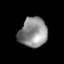
Tissue: lung
Cell type: Fibroblasts
Senescence score: 0.5499
Nuclear area (px): 817
Mean DAPI intensity: 140.685